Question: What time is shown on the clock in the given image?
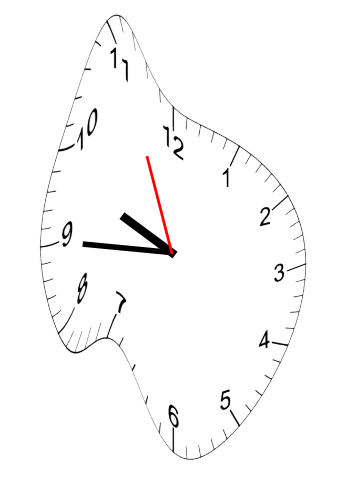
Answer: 09:44:56